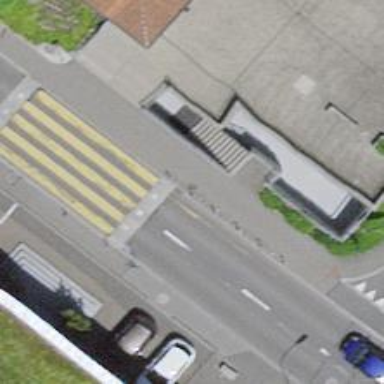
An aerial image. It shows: Table-style traffic calming feature.